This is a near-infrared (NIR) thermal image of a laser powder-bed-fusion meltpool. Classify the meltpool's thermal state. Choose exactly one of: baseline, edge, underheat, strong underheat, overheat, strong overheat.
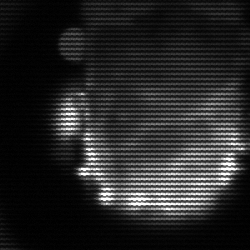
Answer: baseline